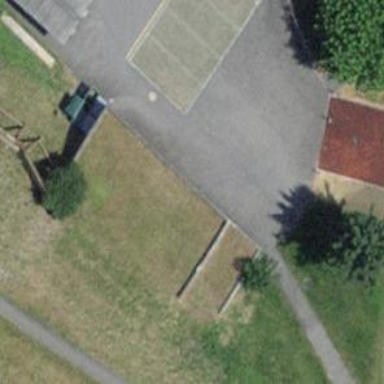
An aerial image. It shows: Toilets.